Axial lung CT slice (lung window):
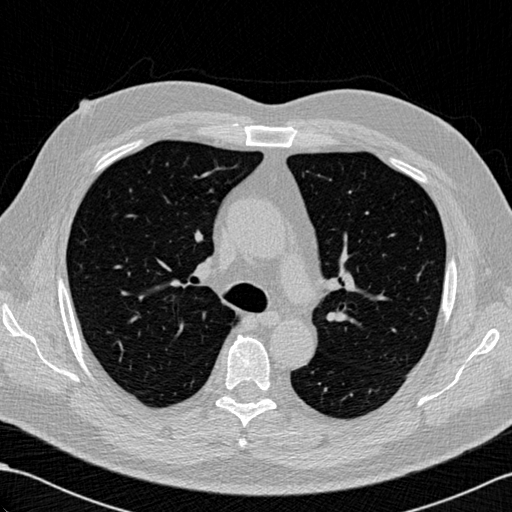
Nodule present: no